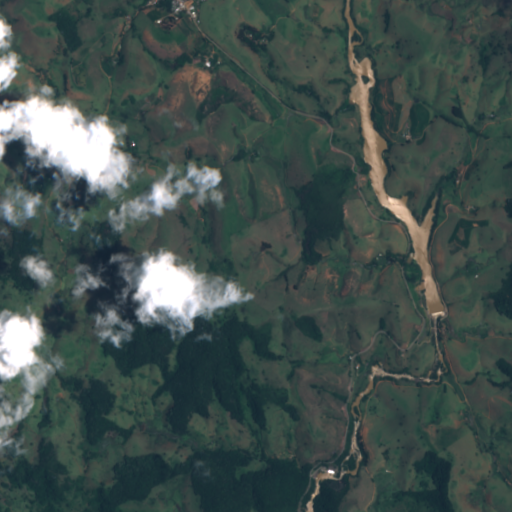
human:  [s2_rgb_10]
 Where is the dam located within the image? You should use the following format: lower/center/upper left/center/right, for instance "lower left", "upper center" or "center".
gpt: The dam is located in the center right of the image.
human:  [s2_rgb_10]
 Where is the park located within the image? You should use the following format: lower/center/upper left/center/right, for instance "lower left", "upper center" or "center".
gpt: The park is located in the upper center of the image.
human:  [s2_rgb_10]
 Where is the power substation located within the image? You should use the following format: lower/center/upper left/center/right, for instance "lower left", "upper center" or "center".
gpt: The power substation is located in the lower center of the image.
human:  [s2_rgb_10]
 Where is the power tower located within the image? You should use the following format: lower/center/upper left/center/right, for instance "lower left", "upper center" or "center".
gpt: The power tower is located in the lower center of the image.
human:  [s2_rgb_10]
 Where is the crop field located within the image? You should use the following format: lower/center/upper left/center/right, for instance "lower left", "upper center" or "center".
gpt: There is no crop field in the image.